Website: home-depot
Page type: cart
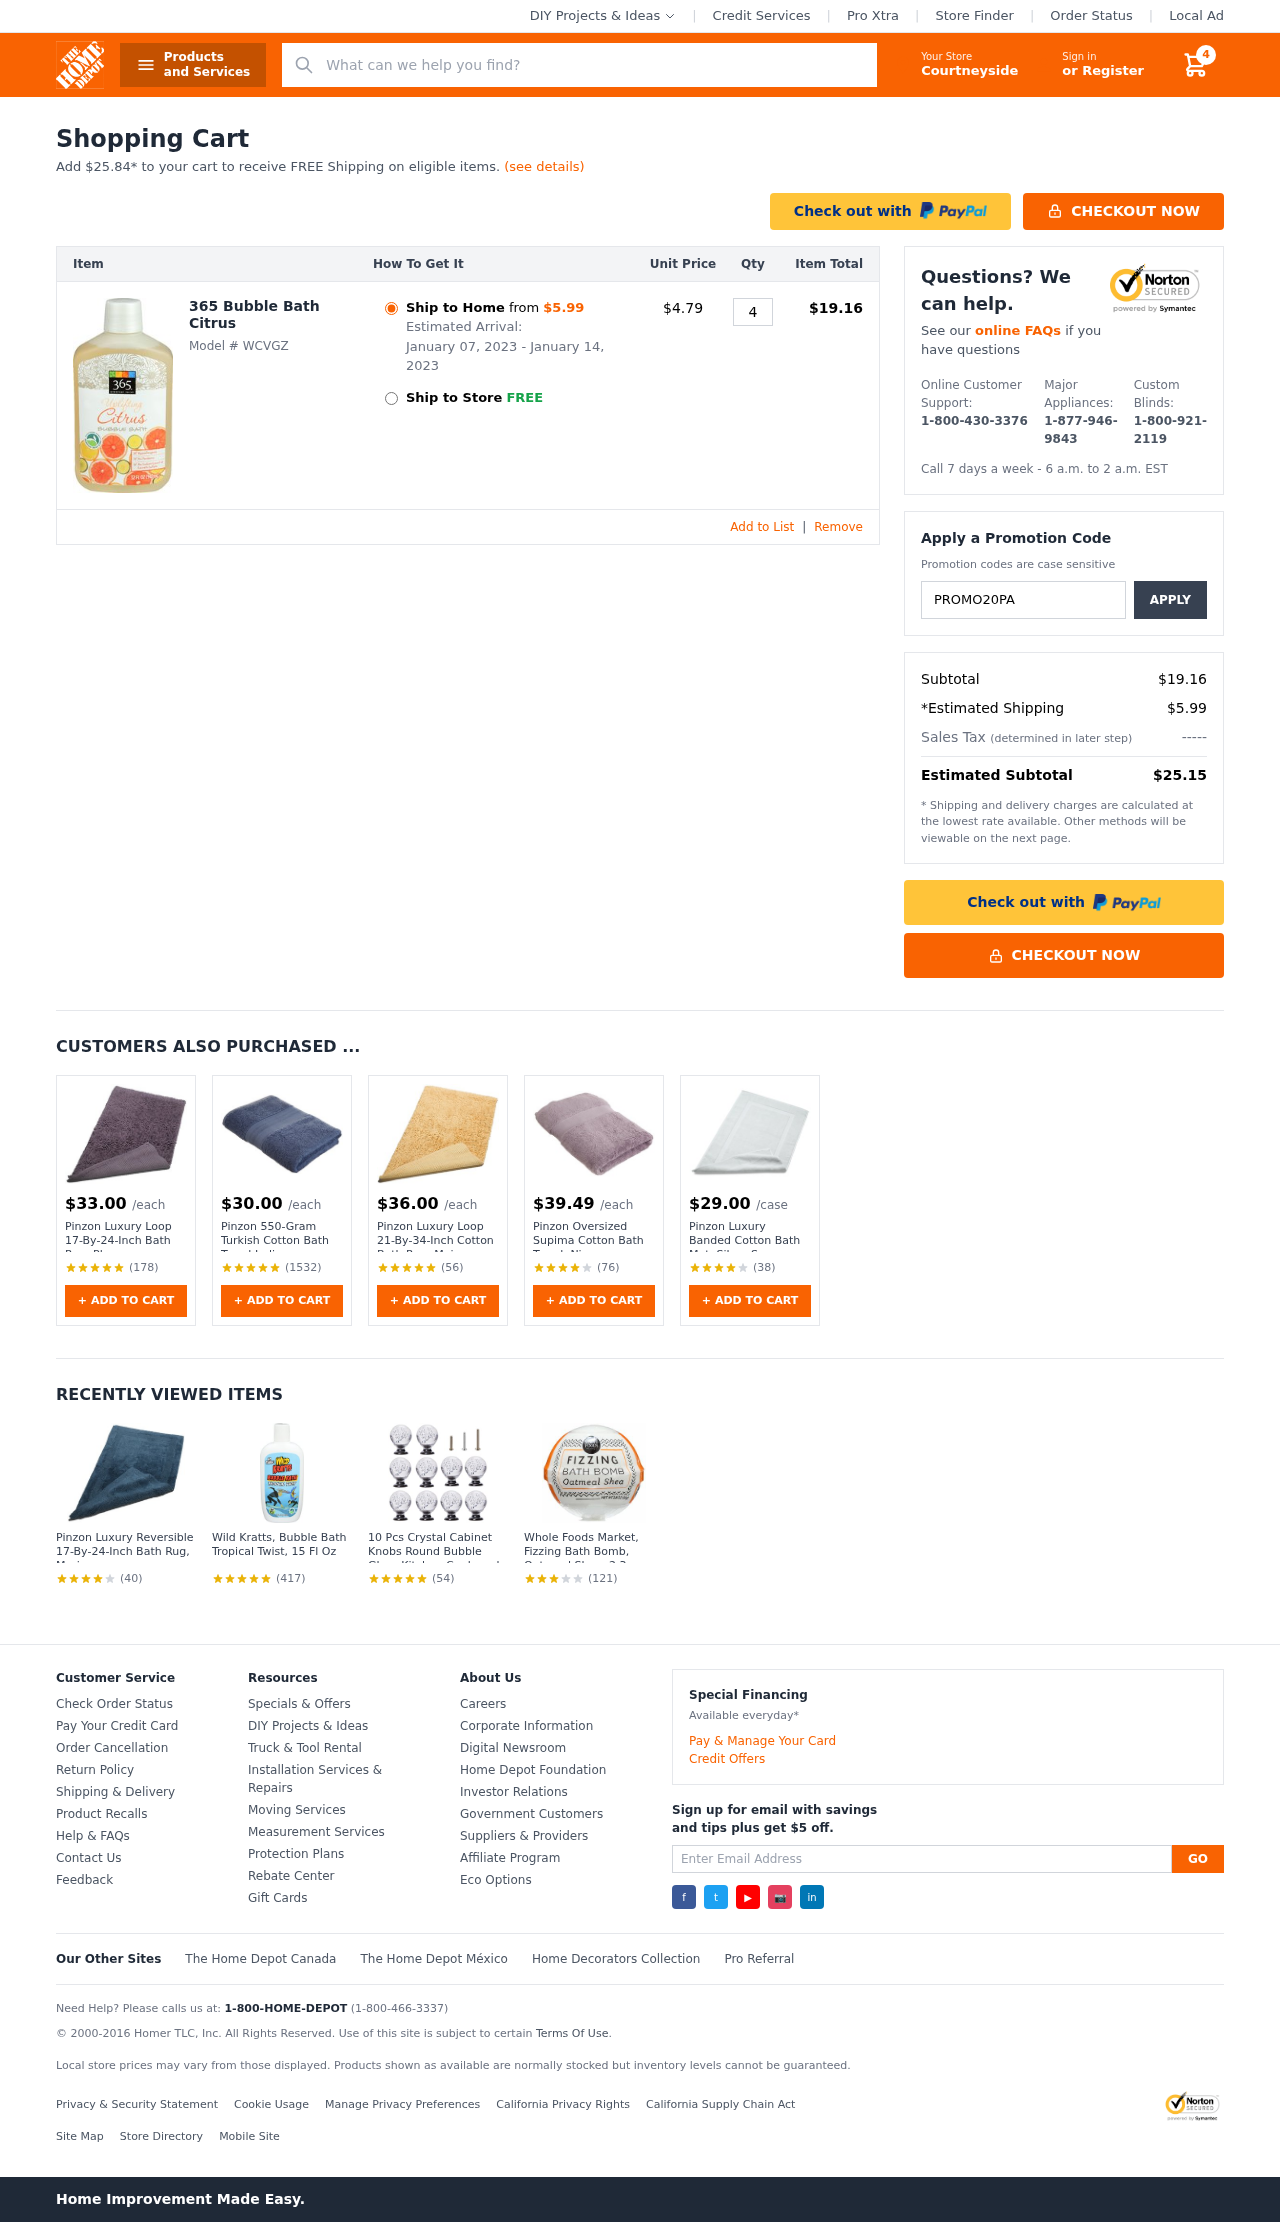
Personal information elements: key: PII_CITY
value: Courtneyside
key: PII_PROMO_CODE
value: PROMO20PA
Product elements: key: PRODUCT1_NAME
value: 365 Bubble Bath Citrus
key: PRODUCT1_PRICE
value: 4.79
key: PRODUCT1_QUANTITY
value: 4
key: PRODUCT2_PRICE
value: $33.00
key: PRODUCT2_NAME
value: Pinzon Luxury Loop 17-By-24-Inch Bath Rug, Plum
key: PRODUCT2_NUM_RATINGS
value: (178)
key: PRODUCT3_PRICE
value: $30.00
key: PRODUCT3_NAME
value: Pinzon 550-Gram Turkish Cotton Bath Towel Indigo
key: PRODUCT3_NUM_RATINGS
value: (1532)
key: PRODUCT4_PRICE
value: $36.00
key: PRODUCT4_NAME
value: Pinzon Luxury Loop 21-By-34-Inch Cotton Bath Rug, Maize
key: PRODUCT4_NUM_RATINGS
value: (56)
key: PRODUCT5_PRICE
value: $39.49
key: PRODUCT5_NAME
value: Pinzon Oversized Supima Cotton Bath Towel, Nirvana
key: PRODUCT5_NUM_RATINGS
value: (76)
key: PRODUCT6_PRICE
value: $29.00
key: PRODUCT6_NAME
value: Pinzon Luxury Banded Cotton Bath Mat, Silver Sage
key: PRODUCT6_NUM_RATINGS
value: (38)
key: PRODUCT7_NAME
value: Pinzon Luxury Reversible 17-By-24-Inch Bath Rug, Marine
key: PRODUCT7_NUM_RATINGS
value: (40)
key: PRODUCT8_NAME
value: Wild Kratts, Bubble Bath Tropical Twist, 15 Fl Oz
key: PRODUCT8_NUM_RATINGS
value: (417)
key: PRODUCT9_NAME
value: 10 Pcs Crystal Cabinet Knobs Round Bubble Glass Kitchen Cupboard Drawer Dresser Bookcase Pull Handle
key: PRODUCT9_NUM_RATINGS
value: (54)
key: PRODUCT10_NAME
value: Whole Foods Market, Fizzing Bath Bomb, Oatmeal Shea, 2.3 oz
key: PRODUCT10_NUM_RATINGS
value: (121)
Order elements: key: ORDER_NUM_ITEMS
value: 4
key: AMOUNT_TO_FREE_SHIPPING
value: $25.84
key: ORDER_SHIPPING_DATE
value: January 07, 2023
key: ORDER_DELIVERY_DATE
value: January 14, 2023
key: ORDER_ITEM_TOTAL
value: $19.16
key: ORDER_SUBTOTAL
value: $19.16
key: ORDER_SHIPPING_COST
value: $5.99
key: ORDER_TOTAL
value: $25.15
Search elements: key: HEADER_SEARCH
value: What can we help you find?